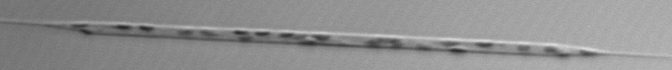
Label: Rhizosolenia